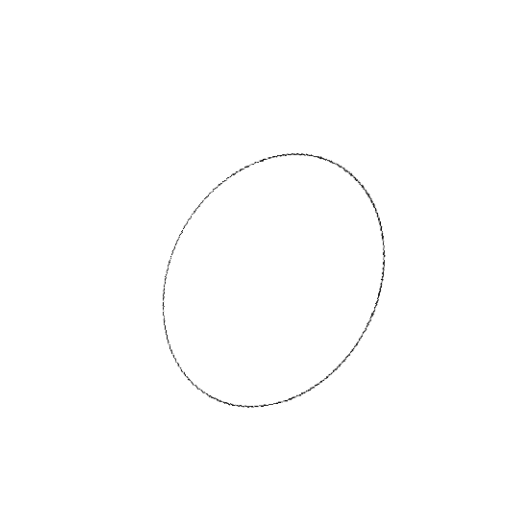
Crossing number: 0